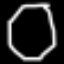
Label: octagon